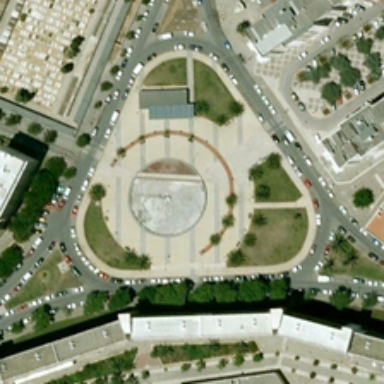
Some buildings and several green trees are around a triangular square .